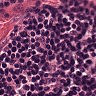
Metastatic tissue present: no